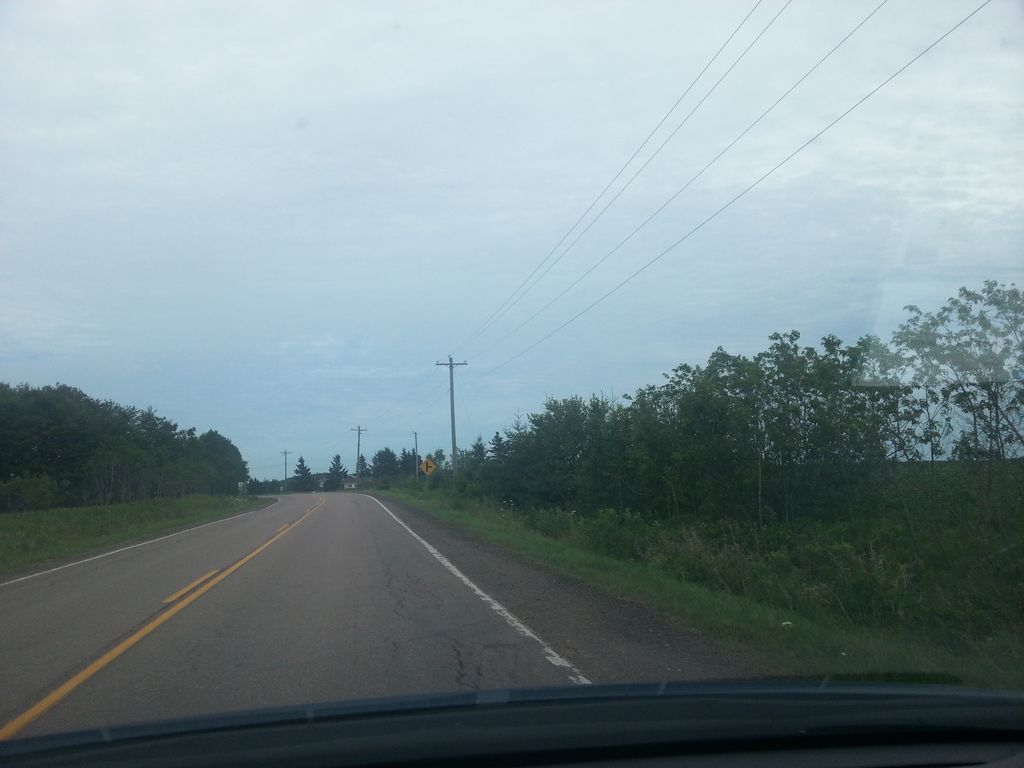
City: charlottetown